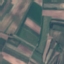
Land use / land cover: PermanentCrop